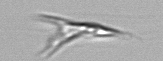
Label: Chrysochromulina_lanceolata